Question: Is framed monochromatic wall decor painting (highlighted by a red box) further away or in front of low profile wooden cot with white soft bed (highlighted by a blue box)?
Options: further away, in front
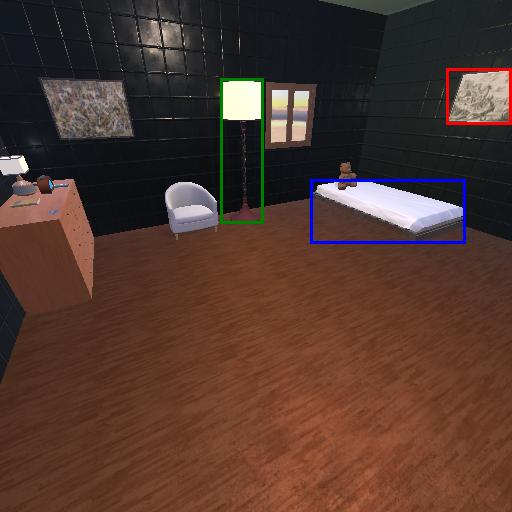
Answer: further away